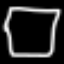
Label: square